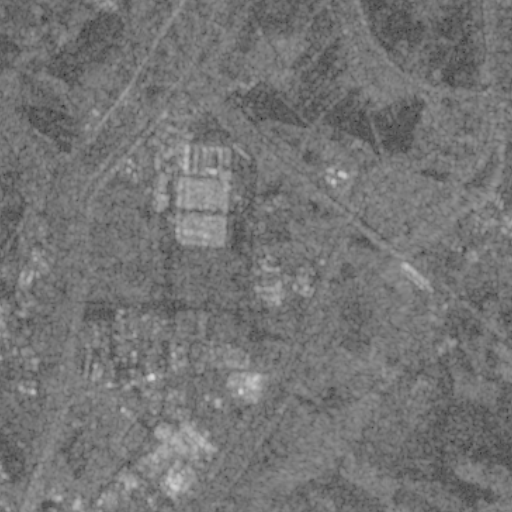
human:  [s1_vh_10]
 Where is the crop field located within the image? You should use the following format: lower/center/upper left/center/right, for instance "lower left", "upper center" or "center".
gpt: The crop field is located in the upper right of the image.
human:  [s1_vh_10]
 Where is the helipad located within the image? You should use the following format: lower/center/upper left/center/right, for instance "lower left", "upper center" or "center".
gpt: The helipad is located in the center left of the image.
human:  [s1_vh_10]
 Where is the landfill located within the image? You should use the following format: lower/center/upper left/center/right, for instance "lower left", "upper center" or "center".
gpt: The landfill is located in the upper center of the image.
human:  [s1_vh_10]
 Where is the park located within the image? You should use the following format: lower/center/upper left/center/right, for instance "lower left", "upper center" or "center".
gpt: The park is located in the center right of the image.
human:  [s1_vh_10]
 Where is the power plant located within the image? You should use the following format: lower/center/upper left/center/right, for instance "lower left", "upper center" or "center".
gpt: The power plant is located in the lower left of the image.
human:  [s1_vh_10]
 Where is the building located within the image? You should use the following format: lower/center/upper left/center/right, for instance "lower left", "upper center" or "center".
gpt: There is no building in the image.

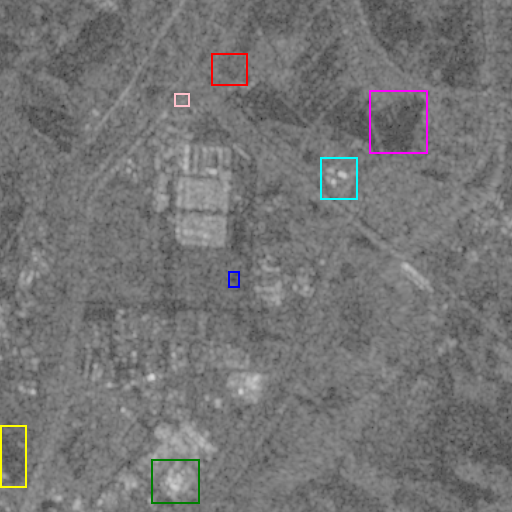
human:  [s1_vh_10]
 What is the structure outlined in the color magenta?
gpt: The structure outlined in magenta is a crop field.
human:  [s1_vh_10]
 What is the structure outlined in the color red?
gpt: The structure outlined in red is a landfill.
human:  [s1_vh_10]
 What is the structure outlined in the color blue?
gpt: The structure outlined in blue is a park.
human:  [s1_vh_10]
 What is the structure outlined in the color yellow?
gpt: The structure outlined in yellow is a parking lot.
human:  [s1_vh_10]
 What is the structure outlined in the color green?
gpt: The structure outlined in green is a power plant.
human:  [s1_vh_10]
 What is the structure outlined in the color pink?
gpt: The structure outlined in pink is a power substation.
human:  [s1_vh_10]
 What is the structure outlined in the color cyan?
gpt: The structure outlined in cyan is a wastewater plant.
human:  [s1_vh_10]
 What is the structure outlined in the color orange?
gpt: There is no orange outline.